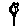
Label: flower